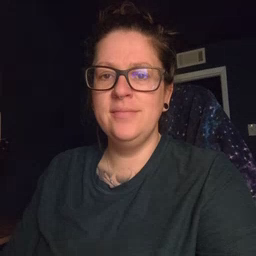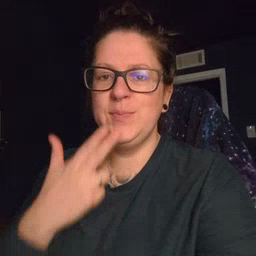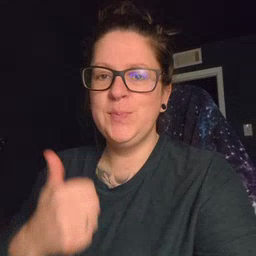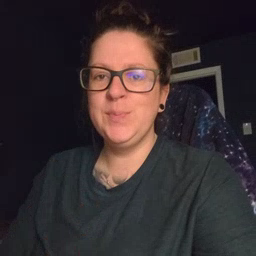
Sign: cute